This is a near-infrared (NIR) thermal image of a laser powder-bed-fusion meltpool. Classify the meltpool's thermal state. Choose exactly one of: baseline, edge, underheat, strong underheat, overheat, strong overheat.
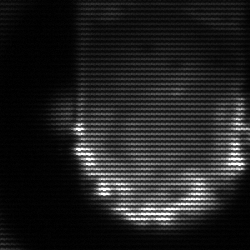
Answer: baseline